五年级 · 立体几何学
一盒酸奶, 厂家在盒子上标注“净含量： 250 毫升”。从外面量盒子的长是 6 厘米，宽是 4 厘米，高是 10 厘米。你认为厂家的标注存在欺计吗？请解释你的结论。

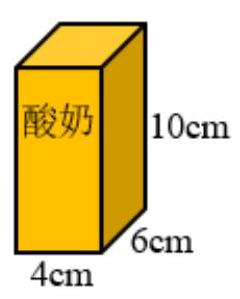
答案: 解存在欺诈; 因为盒子的体积是 240 毫升, 而标注净含量为 250 毫升, 不真实。

【分析】先利用长方体的体积公式求出盒子的体积, 再与盒子上的标注相比较即可做出判断。

【详解】 $6 \times 4 \times 10$

$$
=24 \times 10
$$

$=240$ （立方厘米）

240 立方厘米 $=240$ 毫升

240 毫升 $\neq 250$ 毫升

答：存在欺诈；因为盒子的容积是 240 毫升，而标注净含量为 250 毫升，不真实。

【点睛】此题主要考查长方体的体积计算, 一般来说一个容器的容积要小于它的体积。